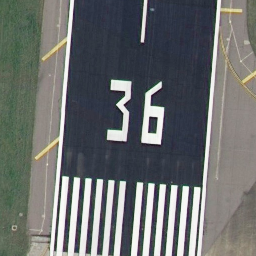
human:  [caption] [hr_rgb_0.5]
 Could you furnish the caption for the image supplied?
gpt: There are some mark lines and a number on the straight runway .

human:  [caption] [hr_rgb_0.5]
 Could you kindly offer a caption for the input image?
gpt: A straight runway with some mark lines and a number on it .

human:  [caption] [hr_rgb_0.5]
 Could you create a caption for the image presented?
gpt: It is a straight runway with some white mark lines and a number on it .

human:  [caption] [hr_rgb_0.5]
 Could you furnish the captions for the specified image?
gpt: It is a straight runway with some mark lines and a number on it .

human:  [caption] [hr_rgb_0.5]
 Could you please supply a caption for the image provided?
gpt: A straight runway with some white mark lines and a number on it .